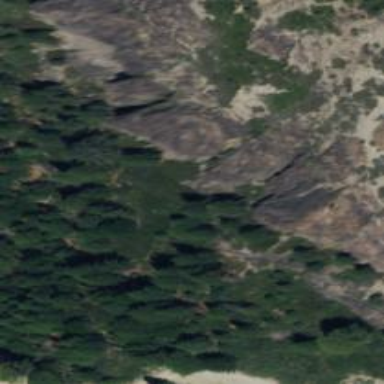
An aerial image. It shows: Crag climbing spot located at natural cliff.